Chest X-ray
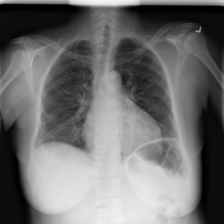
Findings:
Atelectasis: negative
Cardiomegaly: positive
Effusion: positive
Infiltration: negative
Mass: negative
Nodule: negative
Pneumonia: negative
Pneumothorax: negative
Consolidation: negative
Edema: negative
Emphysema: negative
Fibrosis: negative
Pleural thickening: negative
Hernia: negative